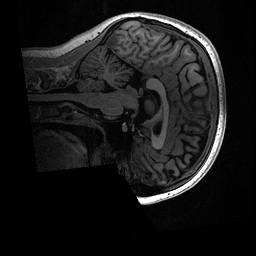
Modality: T1w
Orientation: sagittal
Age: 21
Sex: female
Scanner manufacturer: ge
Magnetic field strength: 3 T
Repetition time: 0.006952 s
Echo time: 0.00292 s